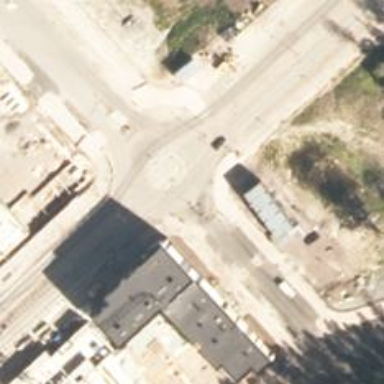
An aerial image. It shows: Tertiary road with asphalt surface leading to roundabout junction.